Field crop: maize
Growth stage: 2
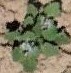
Species: chenopodium